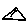
Label: triangle